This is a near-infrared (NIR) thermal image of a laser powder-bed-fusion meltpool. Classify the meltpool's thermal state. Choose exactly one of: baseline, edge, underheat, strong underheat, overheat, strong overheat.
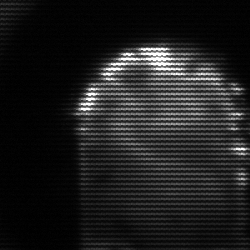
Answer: baseline